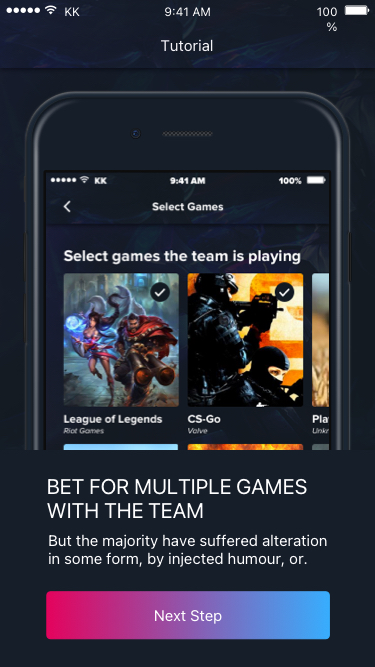
Text in this UI design:
Tutorial
9:41 AM
KK
100%
But the majority have suffered alteration in some form, by injected humour, or.
BET FOR MULTIPLE GAMES WITH THE TEAM
Next Step